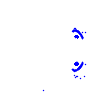
Particle: electron